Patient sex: F
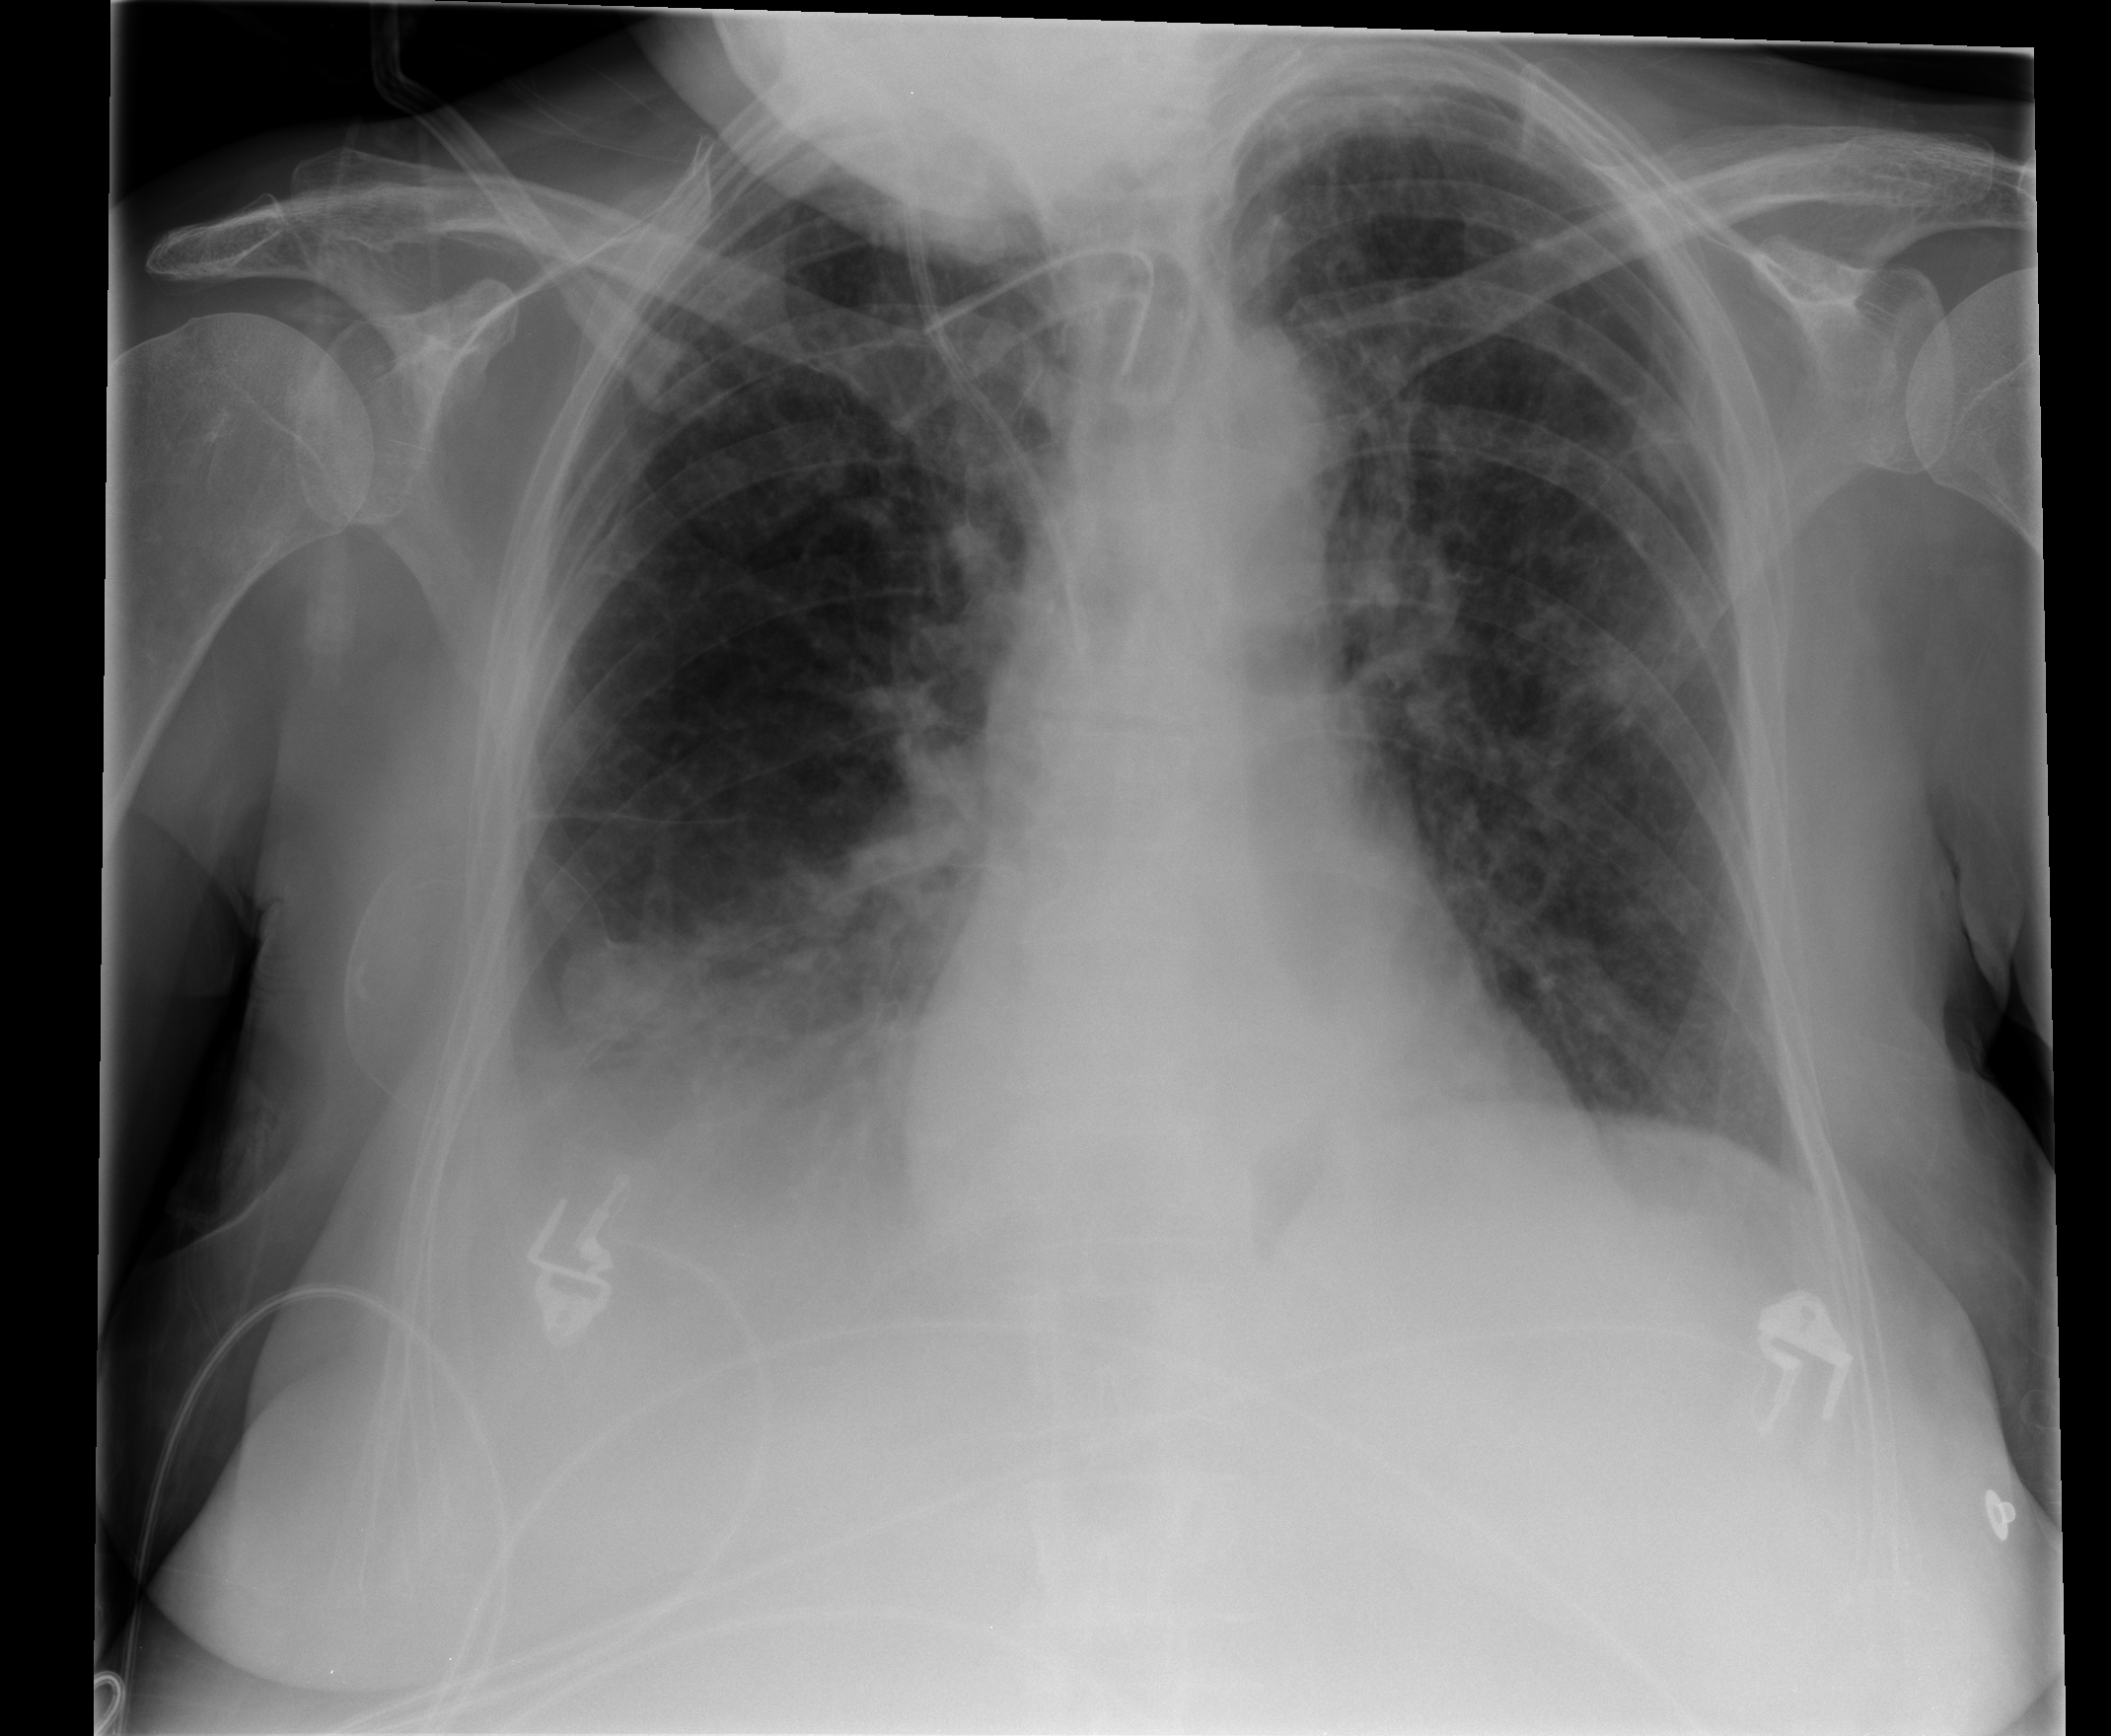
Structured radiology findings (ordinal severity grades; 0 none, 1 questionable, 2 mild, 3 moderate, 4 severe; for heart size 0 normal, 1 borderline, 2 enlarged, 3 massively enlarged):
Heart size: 0
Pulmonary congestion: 0
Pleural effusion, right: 3
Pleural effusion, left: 0
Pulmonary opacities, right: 0
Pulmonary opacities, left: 0
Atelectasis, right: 3
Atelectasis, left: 2